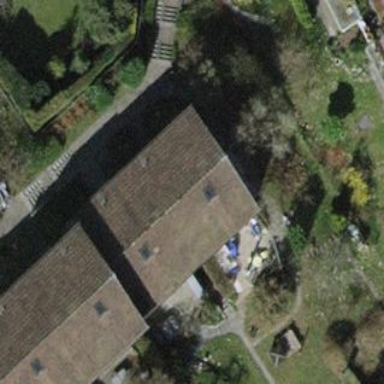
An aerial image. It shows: Simple and straightforward house.